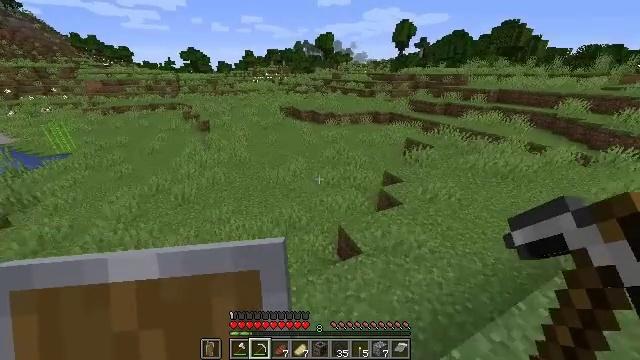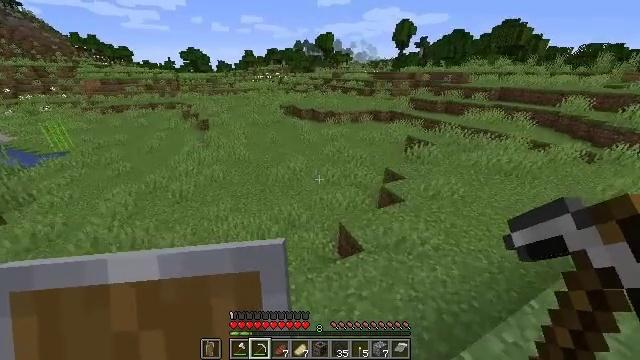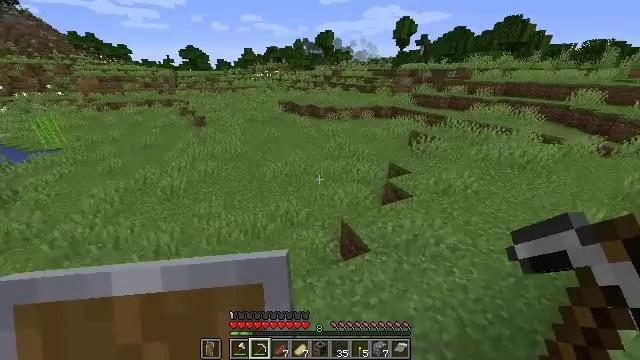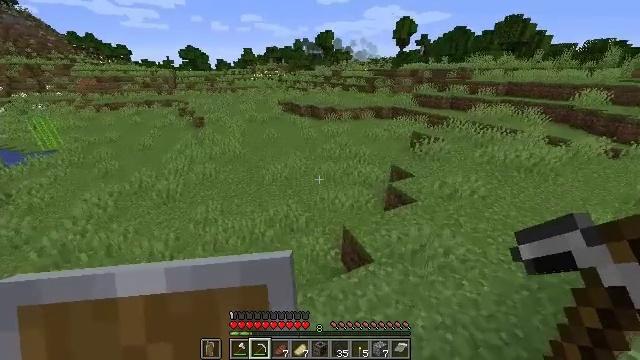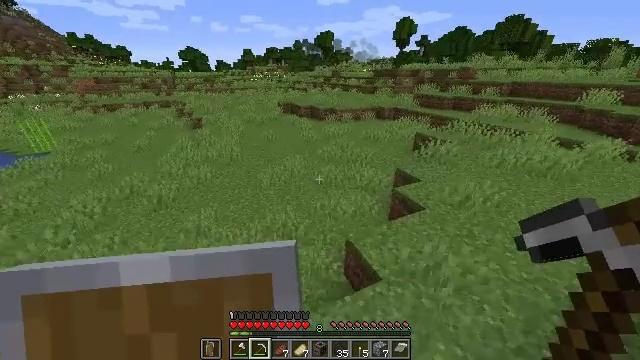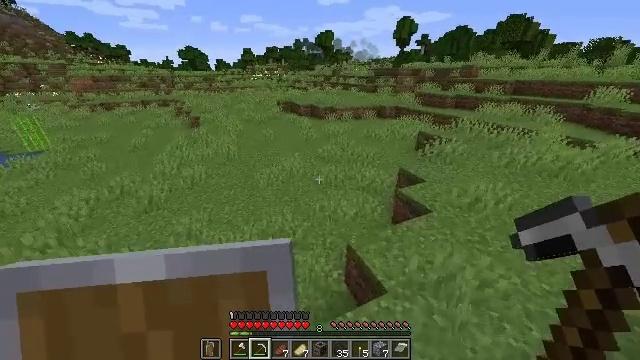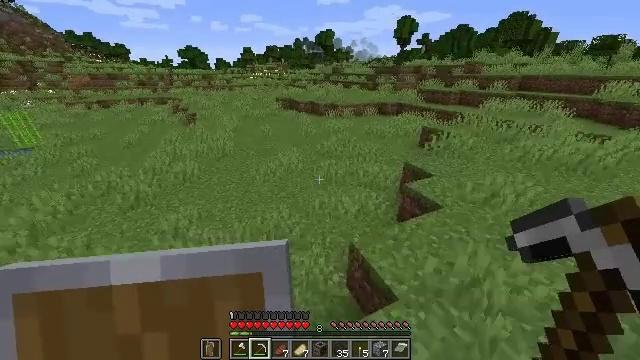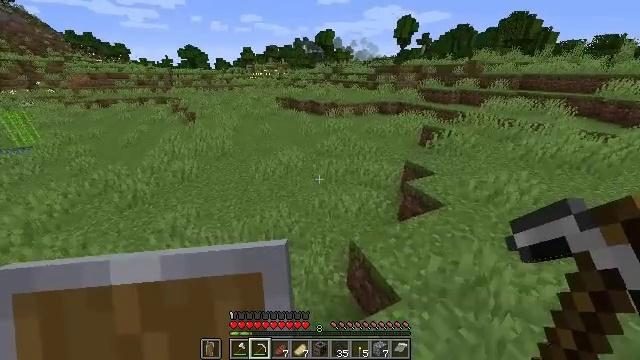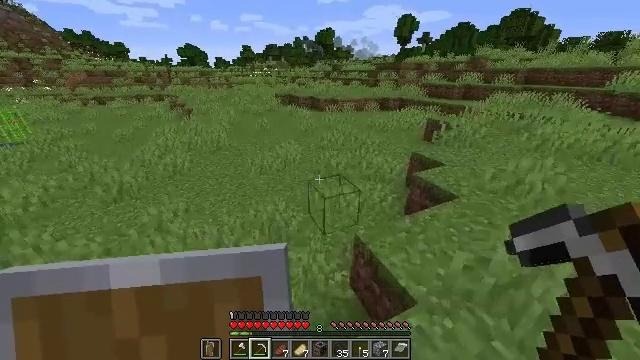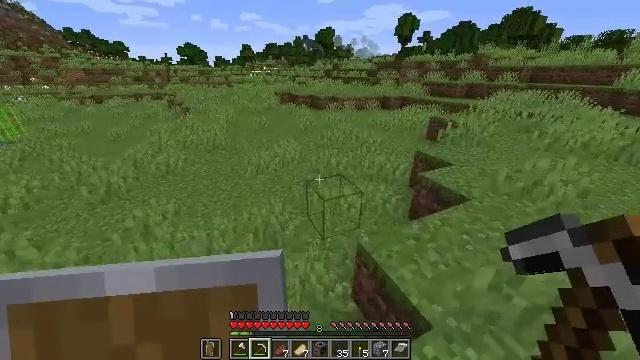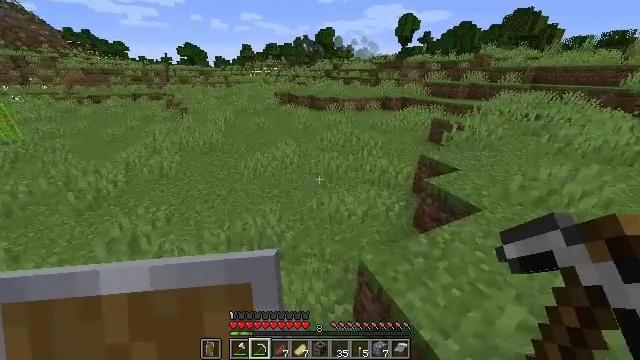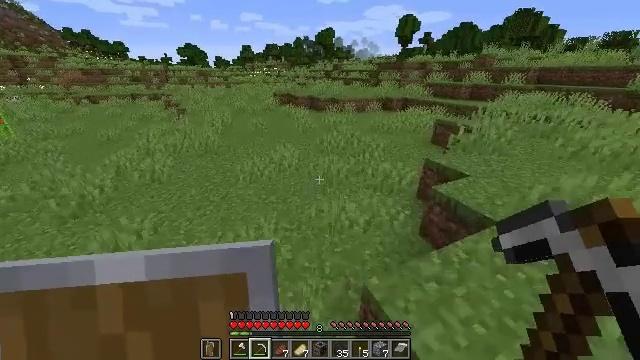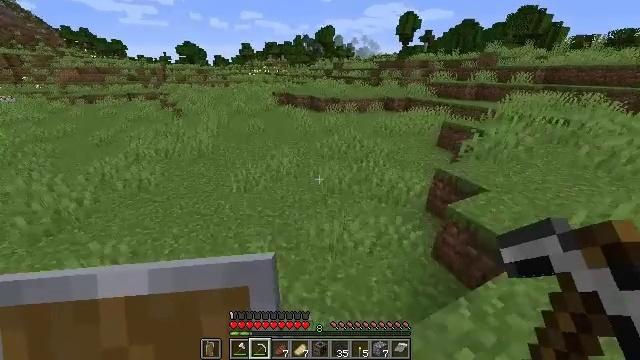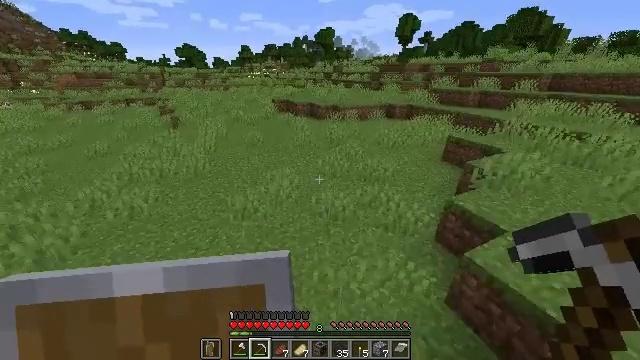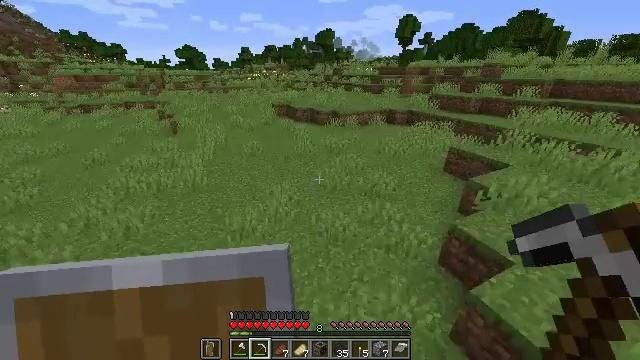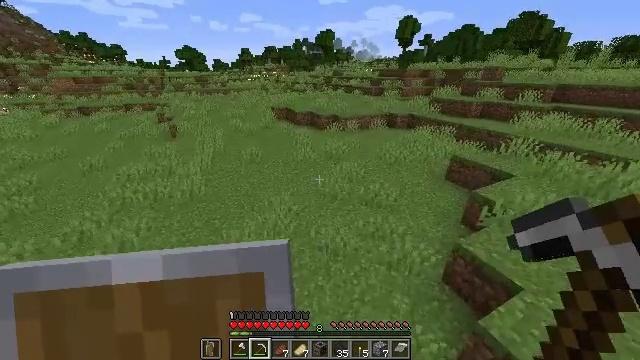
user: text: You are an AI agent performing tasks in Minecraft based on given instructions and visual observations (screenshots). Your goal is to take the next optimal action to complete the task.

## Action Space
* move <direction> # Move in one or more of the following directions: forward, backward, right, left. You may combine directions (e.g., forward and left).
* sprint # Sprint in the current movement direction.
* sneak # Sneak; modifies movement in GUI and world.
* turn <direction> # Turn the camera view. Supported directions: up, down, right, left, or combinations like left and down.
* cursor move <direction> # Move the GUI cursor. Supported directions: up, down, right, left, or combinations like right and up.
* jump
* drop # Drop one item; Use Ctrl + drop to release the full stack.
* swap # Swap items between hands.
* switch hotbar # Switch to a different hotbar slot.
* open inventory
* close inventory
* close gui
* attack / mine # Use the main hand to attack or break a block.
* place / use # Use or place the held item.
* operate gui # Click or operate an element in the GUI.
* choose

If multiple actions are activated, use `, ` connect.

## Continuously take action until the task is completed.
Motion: motion action
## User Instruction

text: Trim the tree by mining oak leaves.
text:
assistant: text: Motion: move forward
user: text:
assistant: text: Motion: move forward
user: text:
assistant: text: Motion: move forward
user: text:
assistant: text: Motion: move forward
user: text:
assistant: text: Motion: move forward
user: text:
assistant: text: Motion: move forward
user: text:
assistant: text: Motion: move forward
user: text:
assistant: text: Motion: move forward
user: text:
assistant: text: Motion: move forward
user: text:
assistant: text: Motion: move forward
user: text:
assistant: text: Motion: move forward
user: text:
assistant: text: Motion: move forward
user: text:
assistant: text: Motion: move forward, jump
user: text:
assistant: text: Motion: move forward, jump
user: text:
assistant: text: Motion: move forward, jump
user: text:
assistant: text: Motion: move forward, jump
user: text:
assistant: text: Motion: move forward, jump
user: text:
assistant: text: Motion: move forward, jump
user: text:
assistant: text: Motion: move forward, jump
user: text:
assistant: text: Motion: move forward, jump
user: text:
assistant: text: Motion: move forward, jump
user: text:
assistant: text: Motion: move forward, jump
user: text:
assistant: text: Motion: move forward, jump
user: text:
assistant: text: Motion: move forward, jump
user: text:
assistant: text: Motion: move forward, jump
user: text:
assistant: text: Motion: move forward, jump
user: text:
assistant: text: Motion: move forward, jump
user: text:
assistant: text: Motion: move forward, jump
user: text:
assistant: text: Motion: move forward, jump
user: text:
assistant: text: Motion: move forward, jump